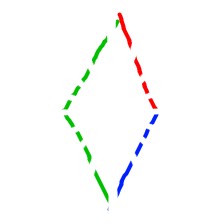
Shape: rhombus